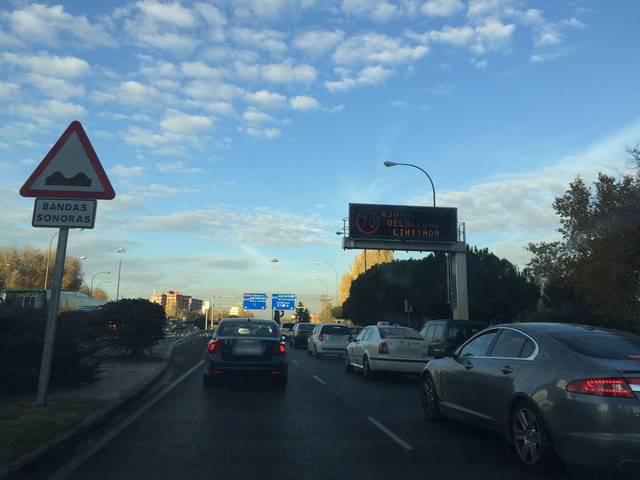
Region: Spain
Coordinates: 40.48, -3.686